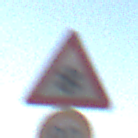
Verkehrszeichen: SchneeOderEisglaette
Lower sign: Geschwindigkeit90
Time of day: MorningAfternoon
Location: Outdoor (Urban)
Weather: Clear
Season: NotSpecified
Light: Natural